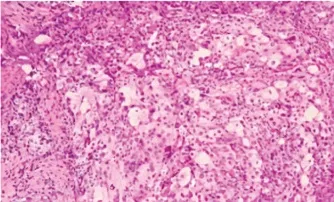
Histopathological manifestation after H&E staining.
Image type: pathology (h&e)